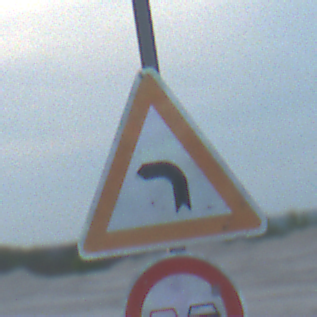
Verkehrszeichen: KurveLinks
Zusatzzeichen unten: Ueberholverbot
Umgebung: Outdoor, Beach
Tageszeit: SunriseSunset
Wetter: PartlyCloudy
Licht: Natural
Jahreszeit: NotSpecified
Kontrast: LowContrast